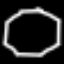
Label: octagon